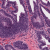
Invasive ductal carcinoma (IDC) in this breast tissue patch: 0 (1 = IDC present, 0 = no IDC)